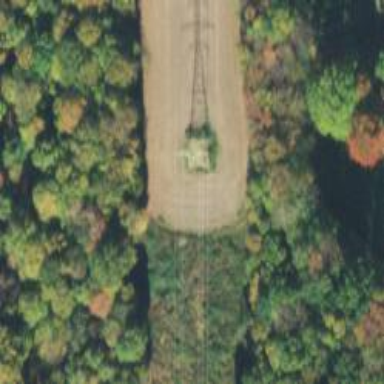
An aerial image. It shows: Lattice structure tower.